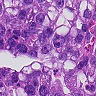
Metastatic tissue present: yes